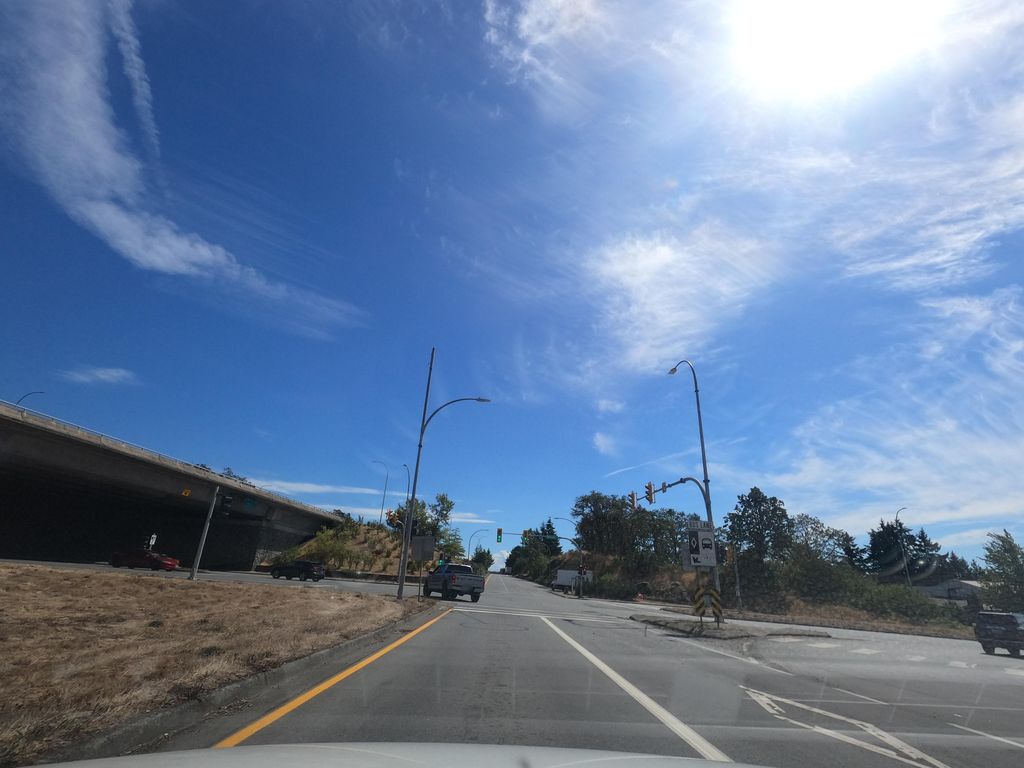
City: victoria